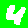
Digit: 4